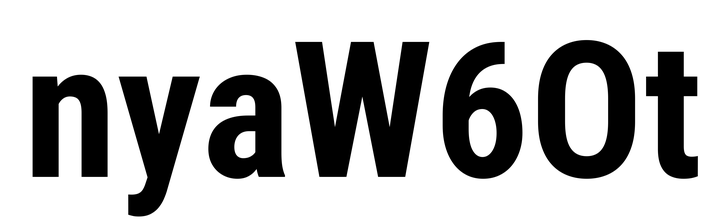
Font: Roboto_Condensed_Bold